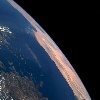
Label: water